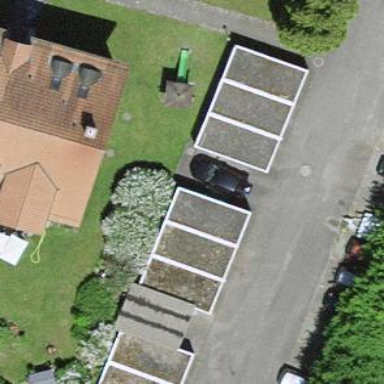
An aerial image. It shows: Group of garages.